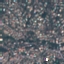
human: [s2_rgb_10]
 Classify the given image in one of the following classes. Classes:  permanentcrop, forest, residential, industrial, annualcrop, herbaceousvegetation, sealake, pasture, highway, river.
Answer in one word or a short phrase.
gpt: Residential